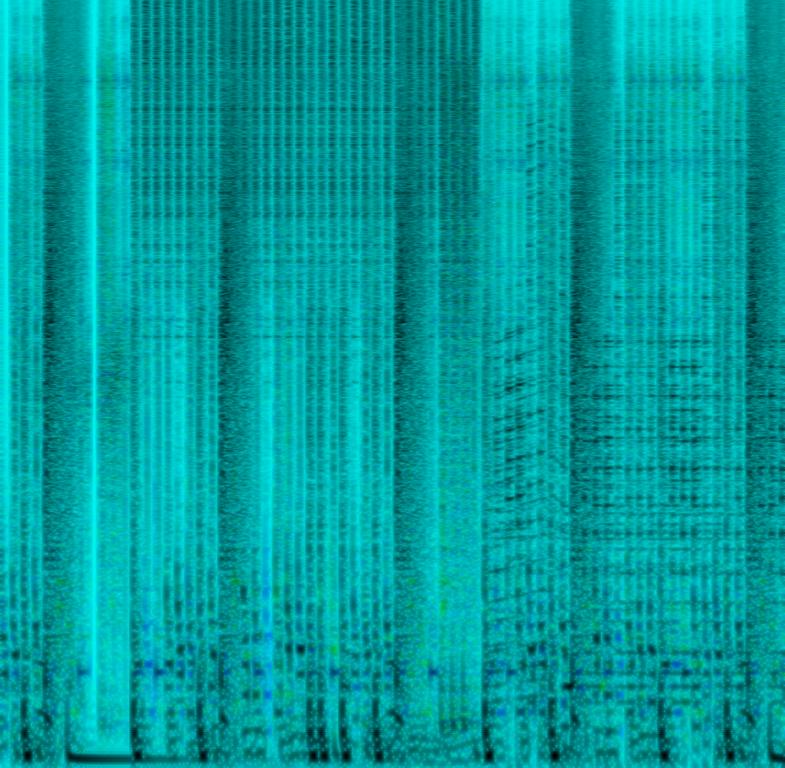
This song contains a complex digital drum groove with a loud snare sound and fast sharp hihats. A synth stab sound is running through a fast arpeggiator. A lower arpeggiated synth sound is provided by the bassline along with a sub bass panning to both sides of the speakers. This song is full of electronic effects and noises. This song may be playing in an arcade video-game.